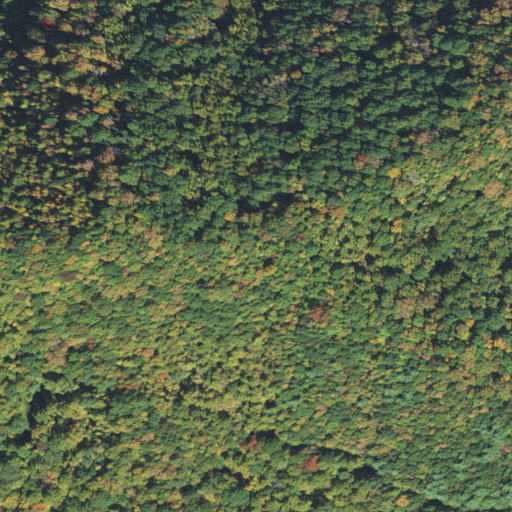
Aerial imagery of ridge(s) in North Carolina named Muskrat Ridge containing deciduous forest and mixed forest